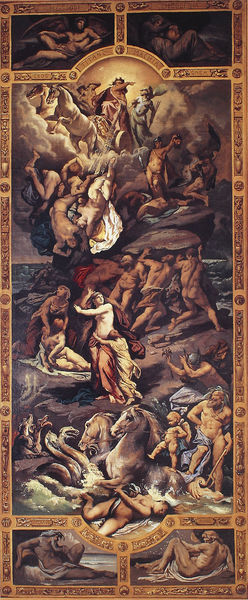
Titel: Sieg der Kultur über die rohen Naturkräfte; Der Titanensturz (Gemäldeentwurf für das Deckengemälde)
Künstler: Anselm Feuerbach
Institution: Freiburg i. Br., Augustinermuseum
Schlagwörter: blau, dunkel, felsen, gemälde, himmel, kampf, meer, wasser, menschen, hell, rot, hochformat, goldrahmen, wind, gold, kind, pferd, pferde, chaos, engel, fels, sturm, kämpfen, jesus, hölle, jüngstes gericht, manierismus, sturz, heilige, heilig, fresco, retten, retter, überleben